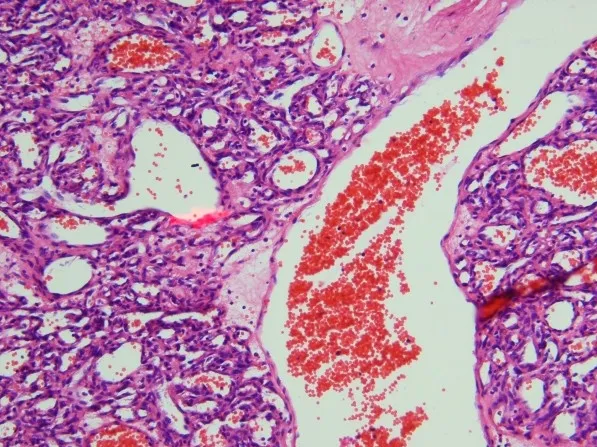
A large vessel with endothelialized wall in the middle of the specimen, probable to be the feeder vessel. H & E, original magnification, x20.
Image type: pathology (h&e)